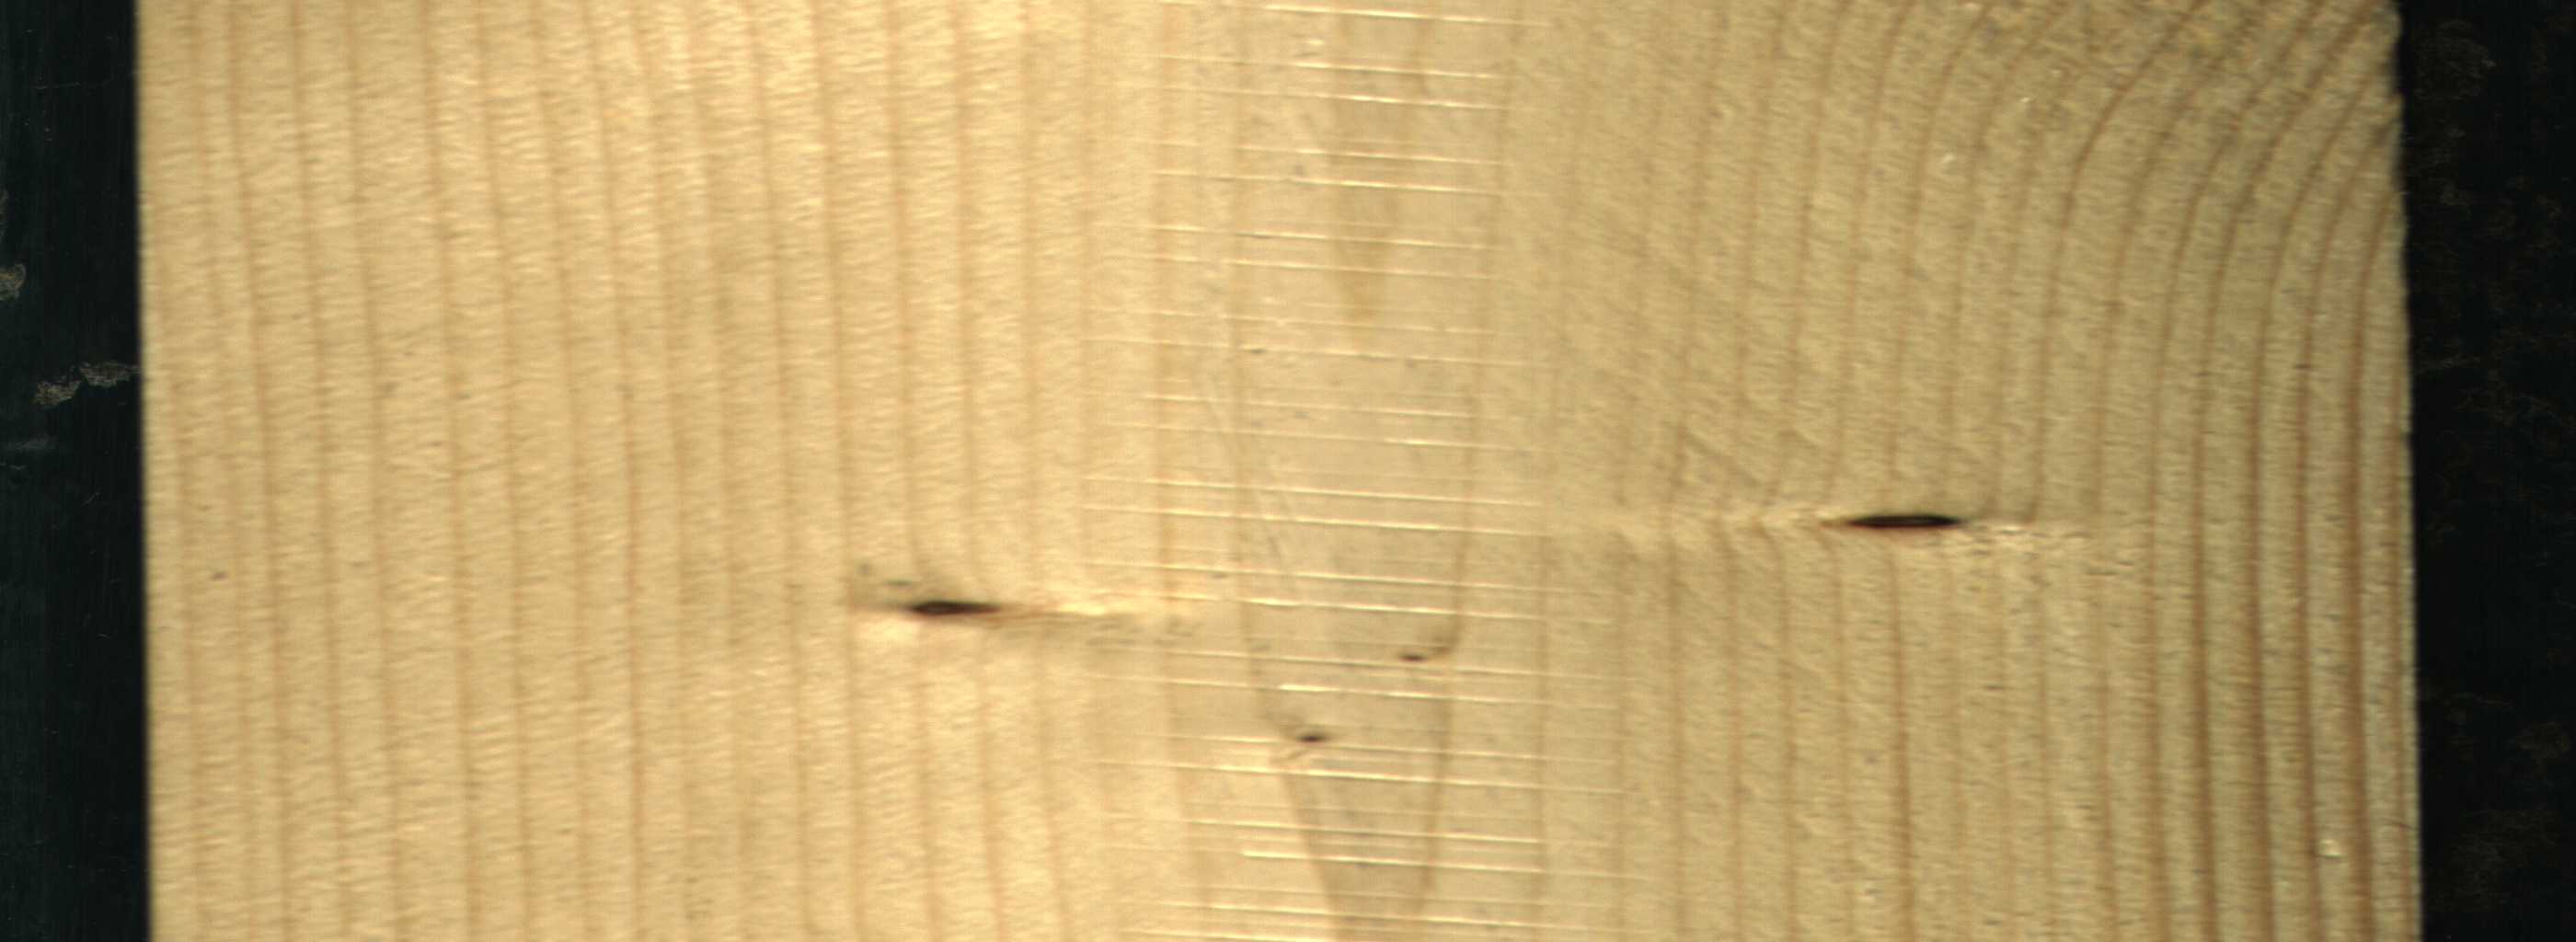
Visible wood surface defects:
Dead_Knot
Dead_Knot